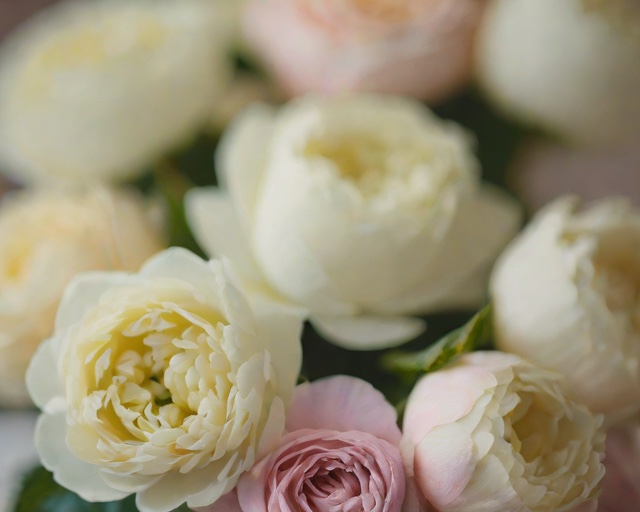
Category: Wedding